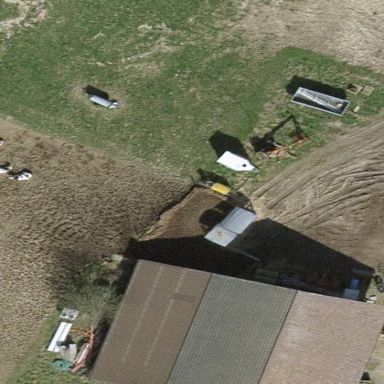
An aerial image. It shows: Farmyard area.